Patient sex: F
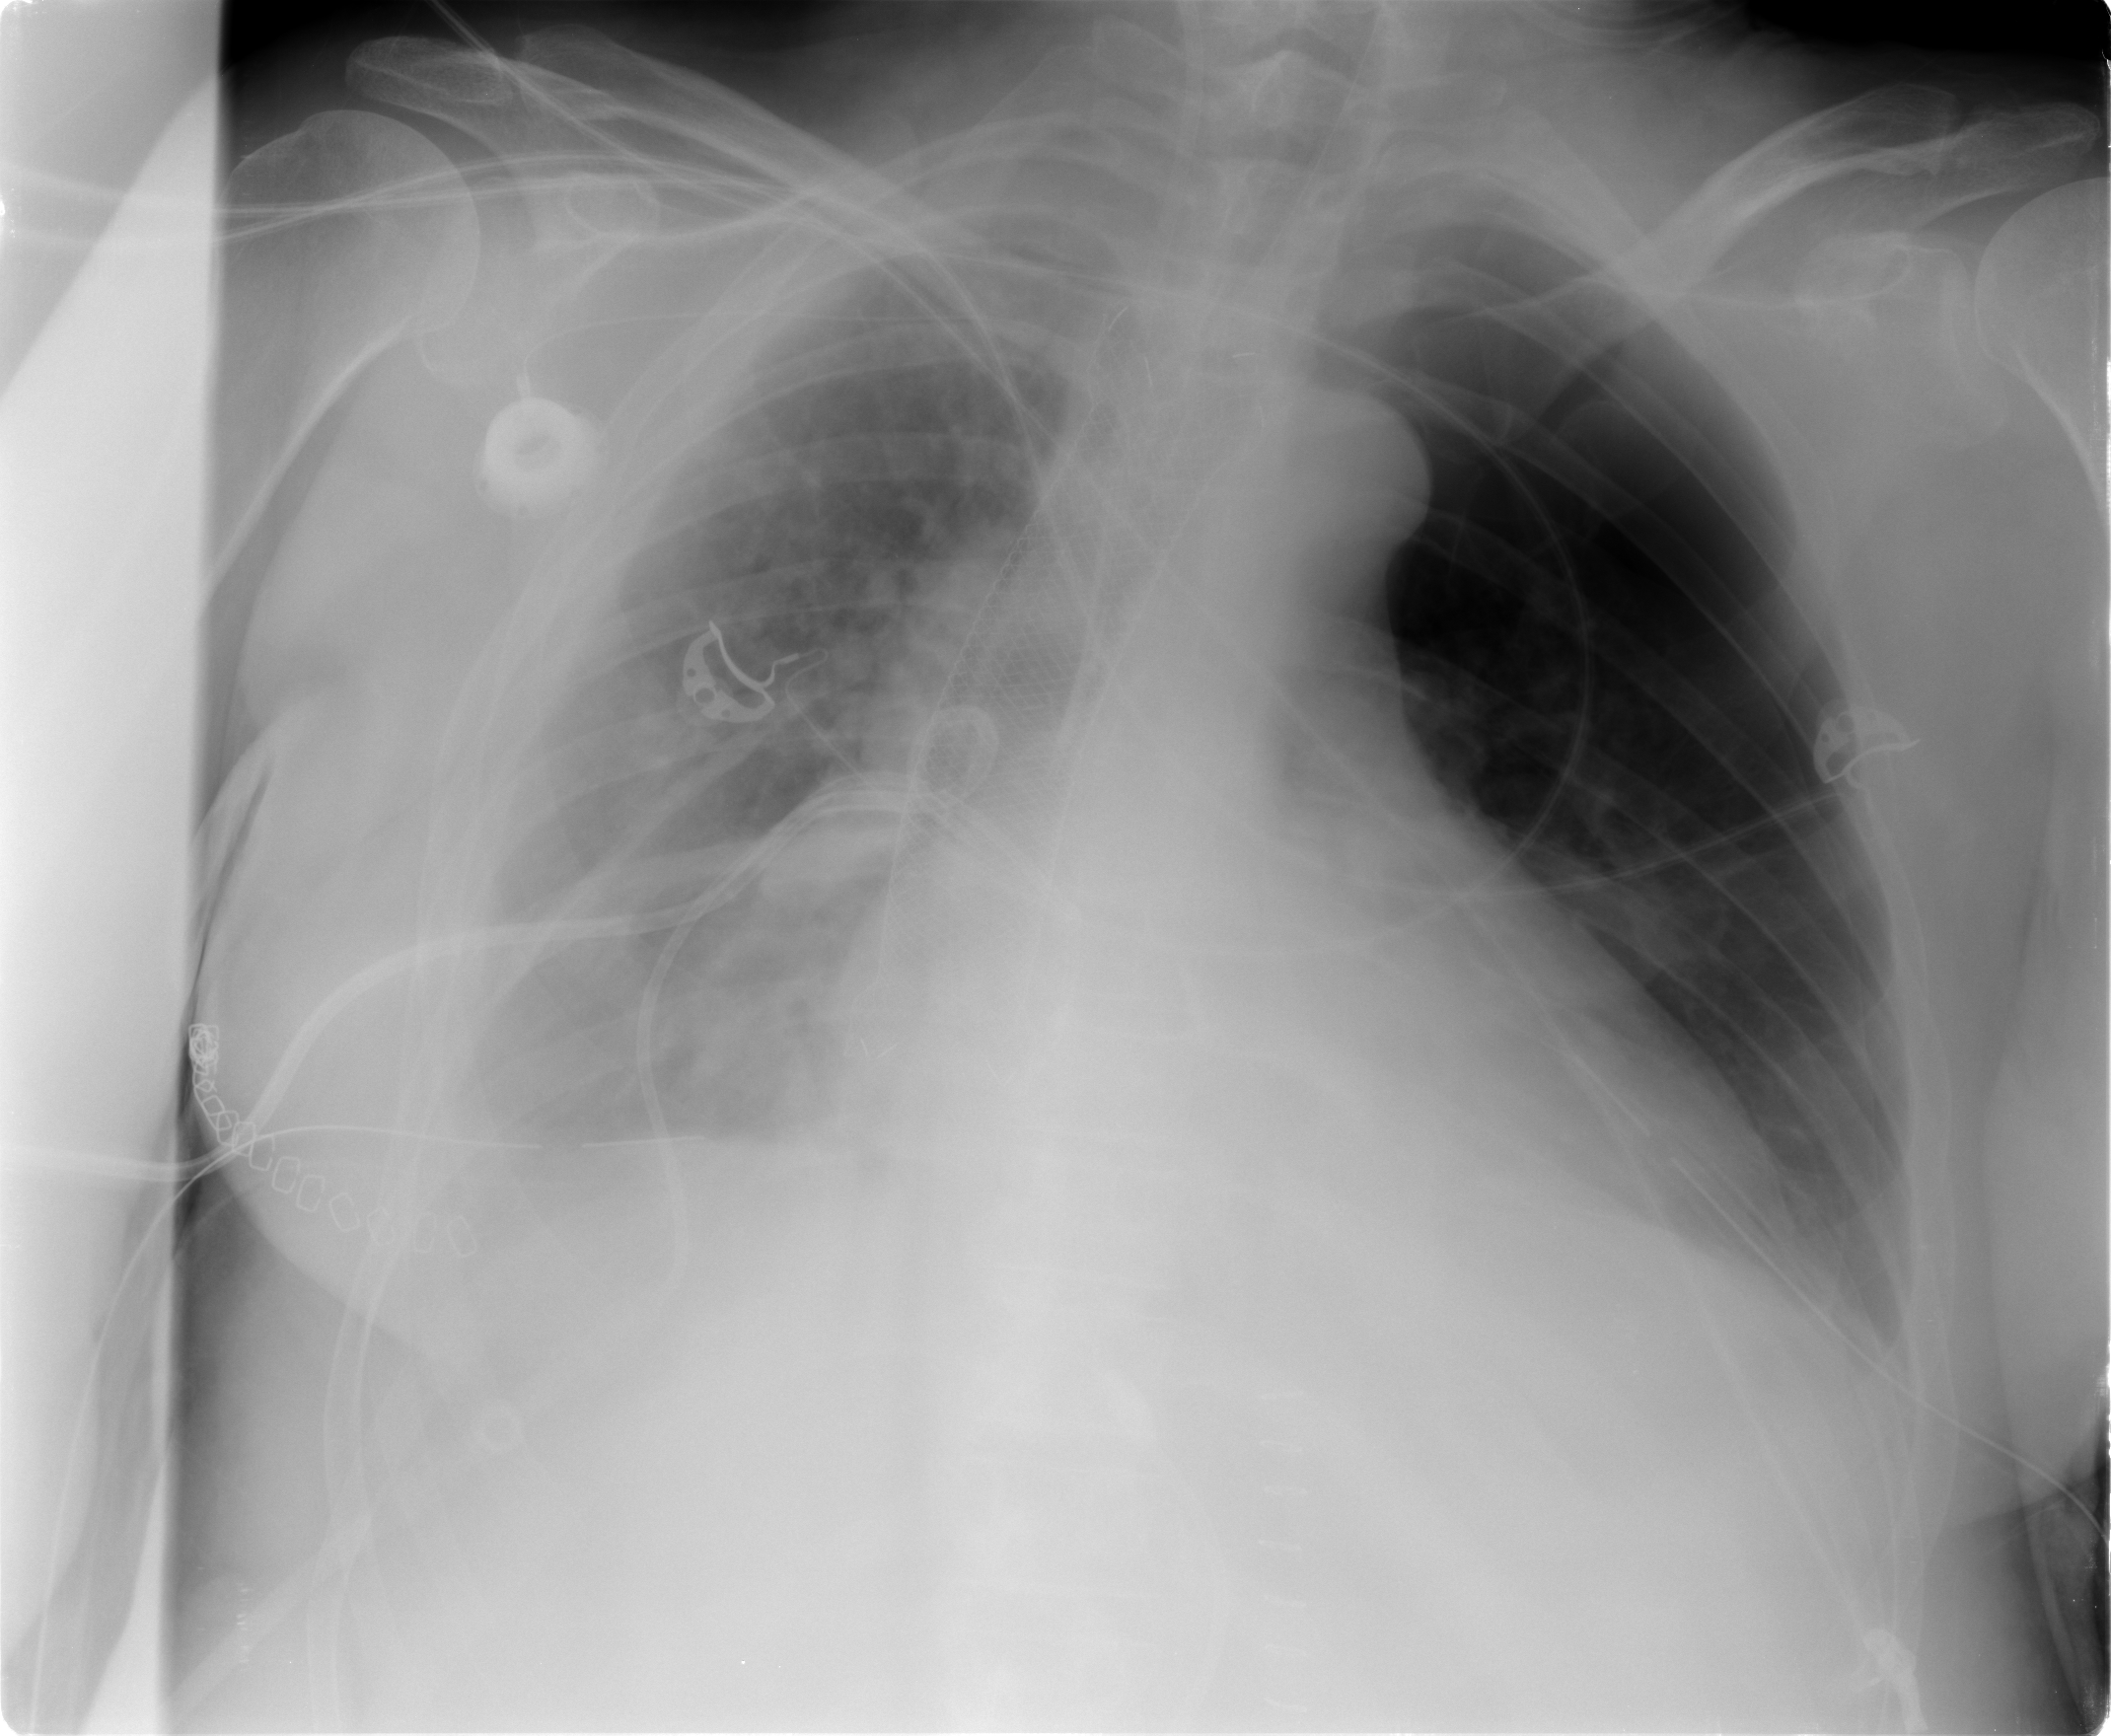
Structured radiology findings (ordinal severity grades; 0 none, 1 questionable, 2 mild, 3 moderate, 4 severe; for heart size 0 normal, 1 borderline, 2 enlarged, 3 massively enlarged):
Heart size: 2
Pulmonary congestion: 0
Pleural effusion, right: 2
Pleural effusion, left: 1
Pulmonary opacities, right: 0
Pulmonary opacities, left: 0
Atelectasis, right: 3
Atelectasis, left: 0